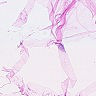
Metastatic tissue present: no